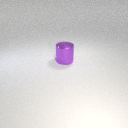
large purple metal cylinder